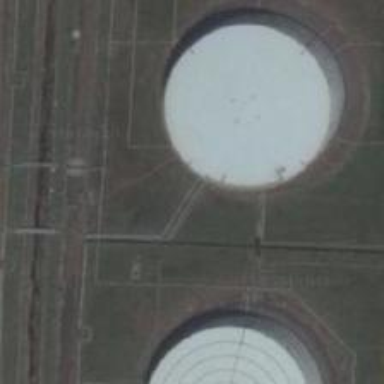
This rectangular area is composed of two round buildings and large tracts of grass .